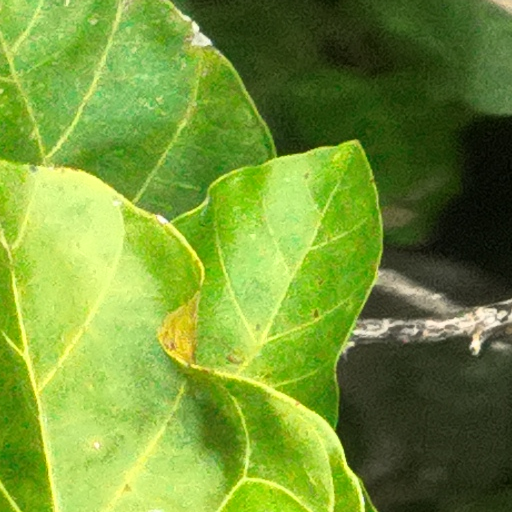
Species: Poulsenia armata
GBIF accepted scientific name: Poulsenia armata
Crown area (m\u00b2): 101.669